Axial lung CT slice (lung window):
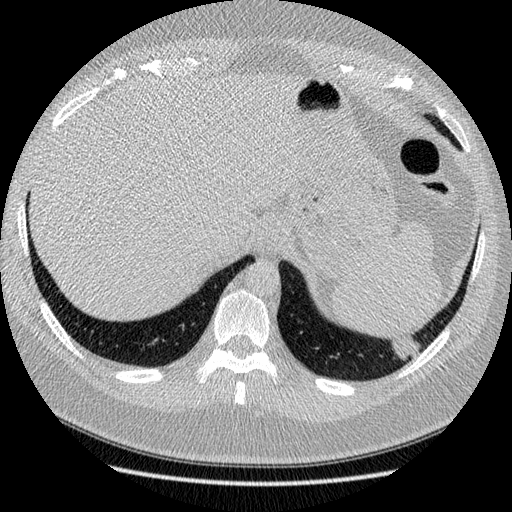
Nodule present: yes
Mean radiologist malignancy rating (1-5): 3.25